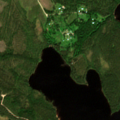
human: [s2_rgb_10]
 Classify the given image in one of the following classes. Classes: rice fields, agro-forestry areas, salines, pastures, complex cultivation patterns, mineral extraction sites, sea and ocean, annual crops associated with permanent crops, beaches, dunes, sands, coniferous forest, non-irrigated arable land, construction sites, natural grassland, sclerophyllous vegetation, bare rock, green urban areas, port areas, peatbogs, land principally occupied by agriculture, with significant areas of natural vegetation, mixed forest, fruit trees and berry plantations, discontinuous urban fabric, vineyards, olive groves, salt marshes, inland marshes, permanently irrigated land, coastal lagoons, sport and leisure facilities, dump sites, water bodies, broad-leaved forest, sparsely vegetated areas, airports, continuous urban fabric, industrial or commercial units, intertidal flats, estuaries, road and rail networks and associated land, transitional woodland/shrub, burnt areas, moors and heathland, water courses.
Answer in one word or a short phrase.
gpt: coniferous forest, transitional woodland/shrub, peatbogs, water bodies